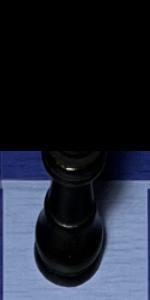
Label: King_Black